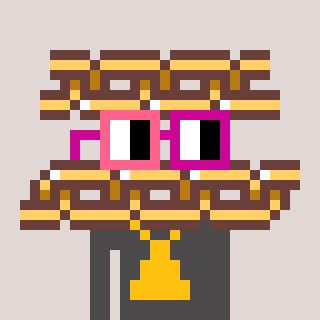
a pixel art character with square pink and red glasses, a chain-shaped head and a grayscale-colored body on a warm background